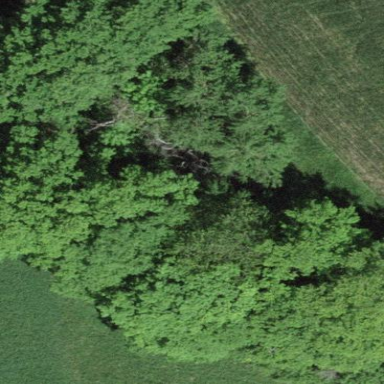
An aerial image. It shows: Forest area.